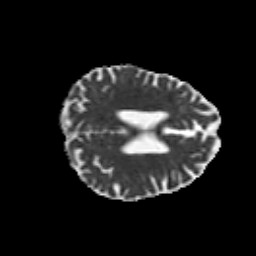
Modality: MD
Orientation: axial
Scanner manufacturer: siemens
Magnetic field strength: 3 T
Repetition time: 6.8 s
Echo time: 0.093 s